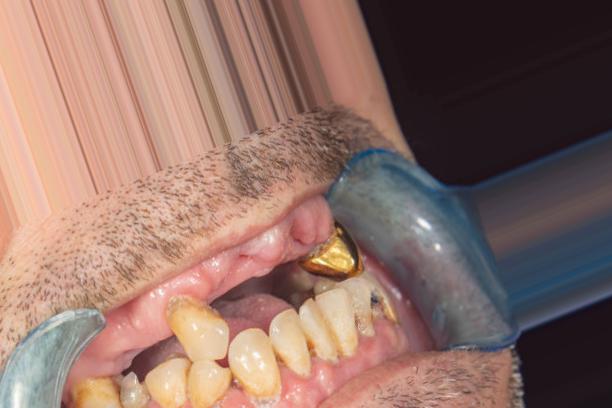
Condition: Caries